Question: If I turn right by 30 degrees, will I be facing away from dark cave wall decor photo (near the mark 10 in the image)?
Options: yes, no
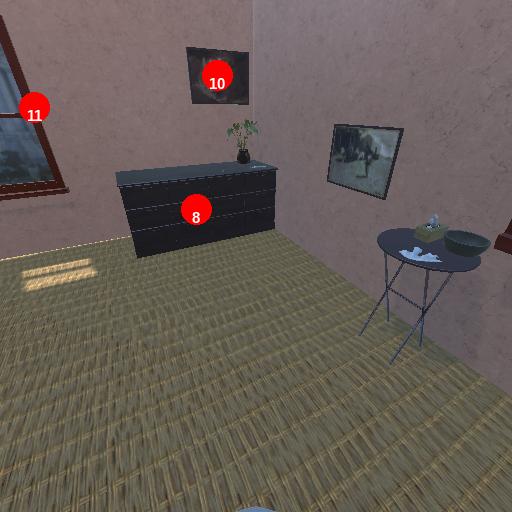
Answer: yes